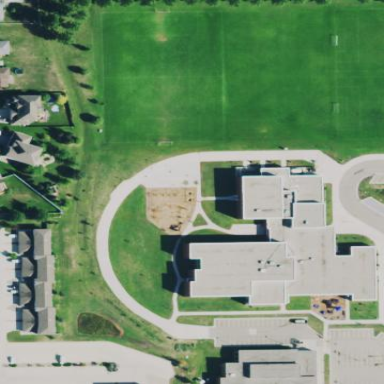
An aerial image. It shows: School building.